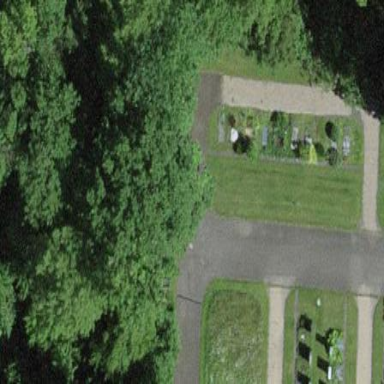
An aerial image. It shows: Graveyard.